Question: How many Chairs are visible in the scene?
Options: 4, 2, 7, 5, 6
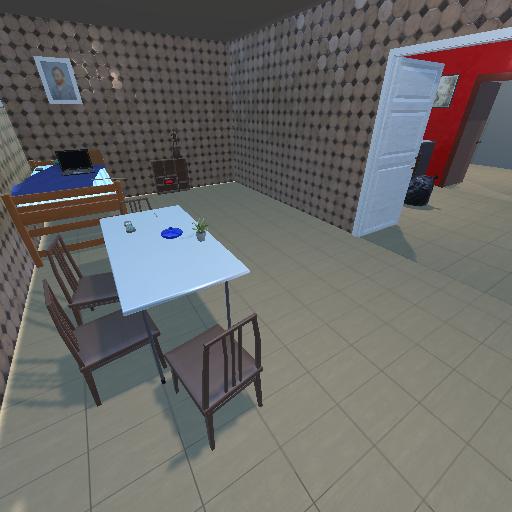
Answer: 4